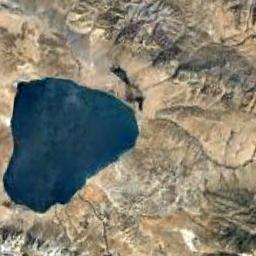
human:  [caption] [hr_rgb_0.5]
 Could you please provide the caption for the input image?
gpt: The ground is uneven around the lake .

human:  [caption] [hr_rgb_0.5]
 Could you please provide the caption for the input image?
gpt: There are two lakes in the picture .

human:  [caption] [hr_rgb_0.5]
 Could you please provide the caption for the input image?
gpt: An irregularly shaped blue lake surrounded by tan mountains .

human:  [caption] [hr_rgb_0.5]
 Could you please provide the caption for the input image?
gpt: The lake lies in a mountainous area and the water is dark blue .

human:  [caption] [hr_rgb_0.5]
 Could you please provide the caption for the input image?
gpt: There are brown bare land around the blue lake .